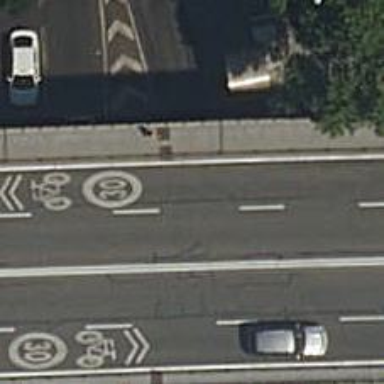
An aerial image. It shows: Road with traffic signals at crossing.